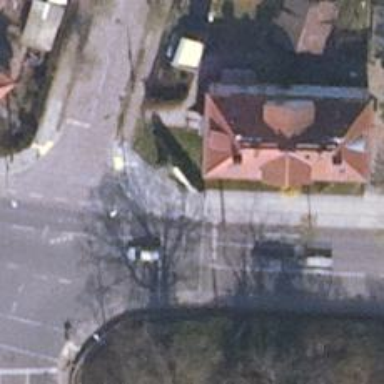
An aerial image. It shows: Road crossing with traffic signals.